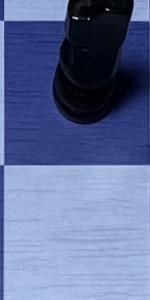
Label: Empty